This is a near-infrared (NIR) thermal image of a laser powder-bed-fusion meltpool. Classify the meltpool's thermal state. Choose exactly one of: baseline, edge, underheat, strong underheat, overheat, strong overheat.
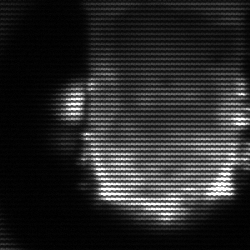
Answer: baseline